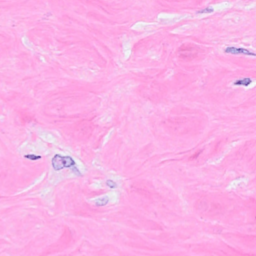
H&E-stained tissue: Breast